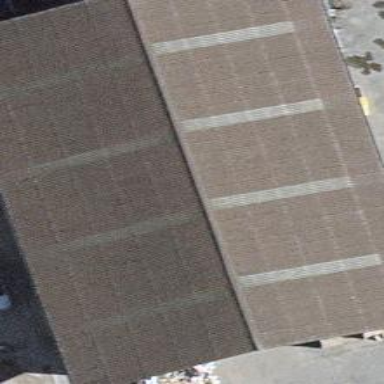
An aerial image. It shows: Warehouse.